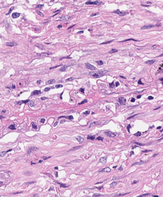
Tumor epithelial tissue: no
Tumor-associated stroma tissue: yes
Normal tissue: no